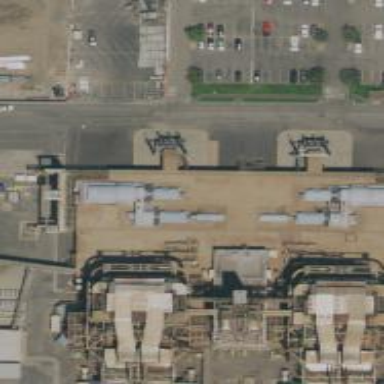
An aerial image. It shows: Gas-powered generator using steam turbine.